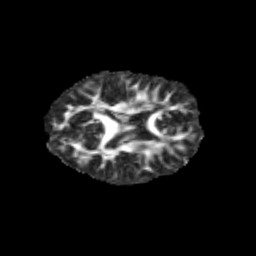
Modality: FA
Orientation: axial
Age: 11
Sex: female
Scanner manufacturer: siemens
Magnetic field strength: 3 T
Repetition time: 3.8 s
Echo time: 0.07 s